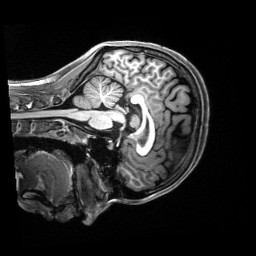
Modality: T1w
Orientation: sagittal
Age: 19
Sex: female
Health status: healthy
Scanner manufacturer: siemens
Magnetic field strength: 3 T
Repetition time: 2.5 s
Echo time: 0.00222 s